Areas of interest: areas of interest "Scenic Spot"
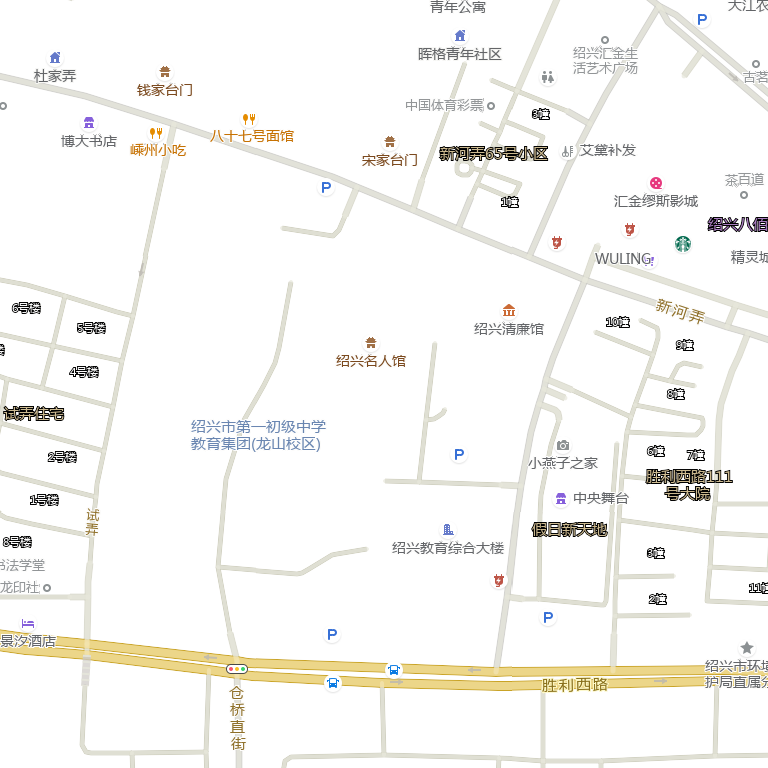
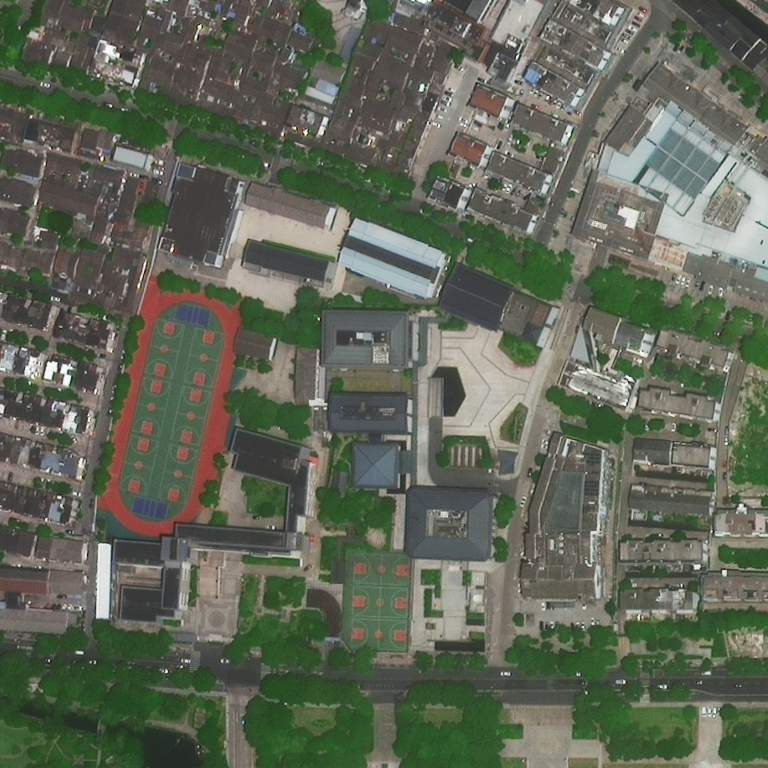